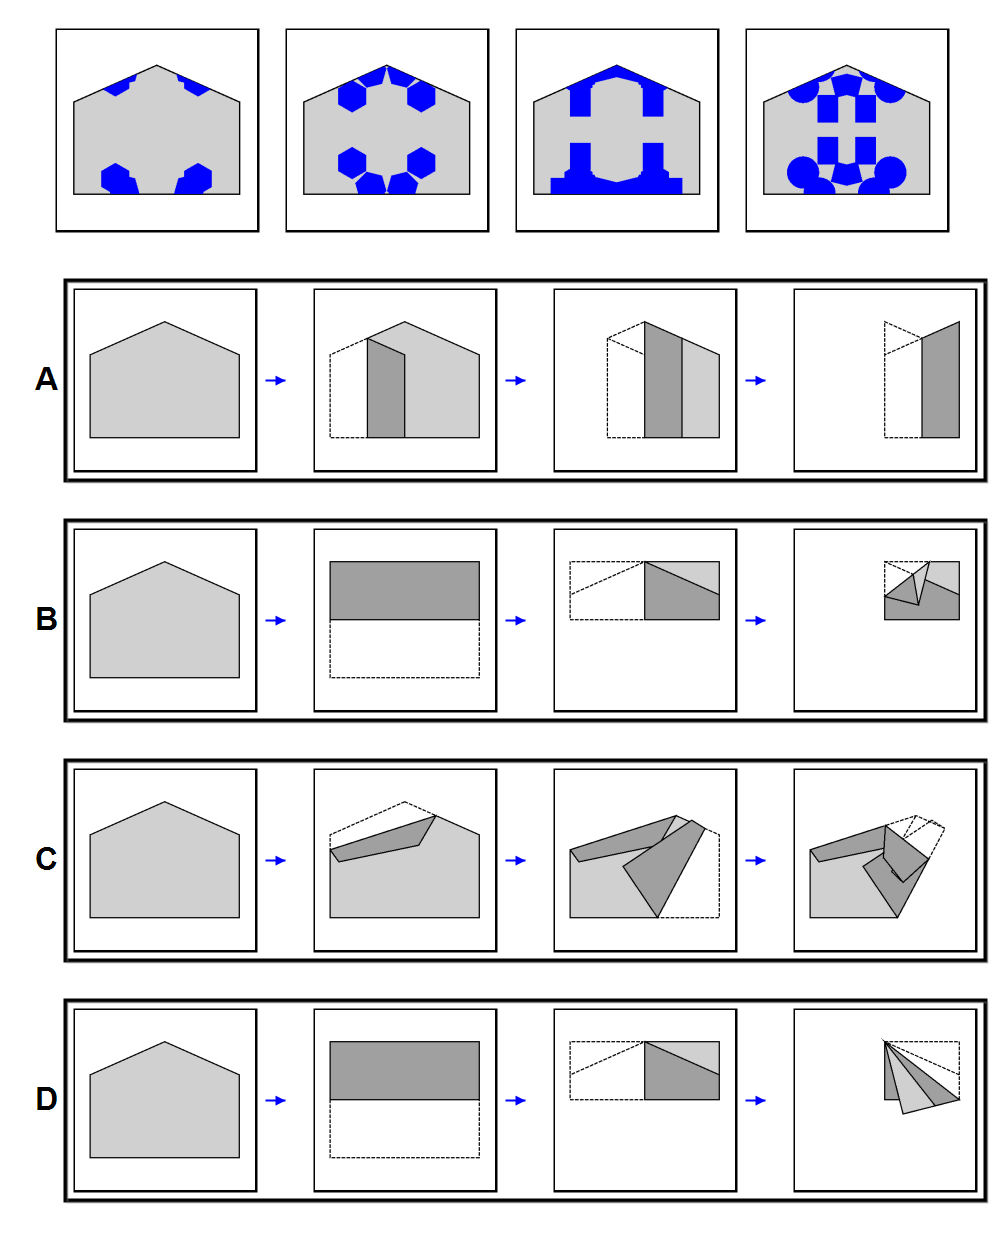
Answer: B